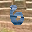
Label: 6